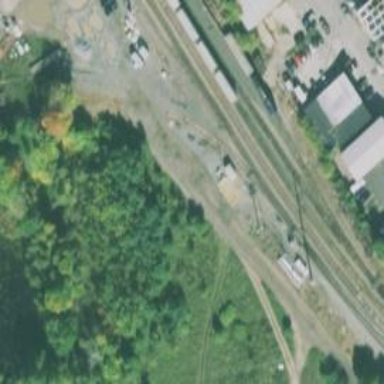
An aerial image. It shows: Railway junction.